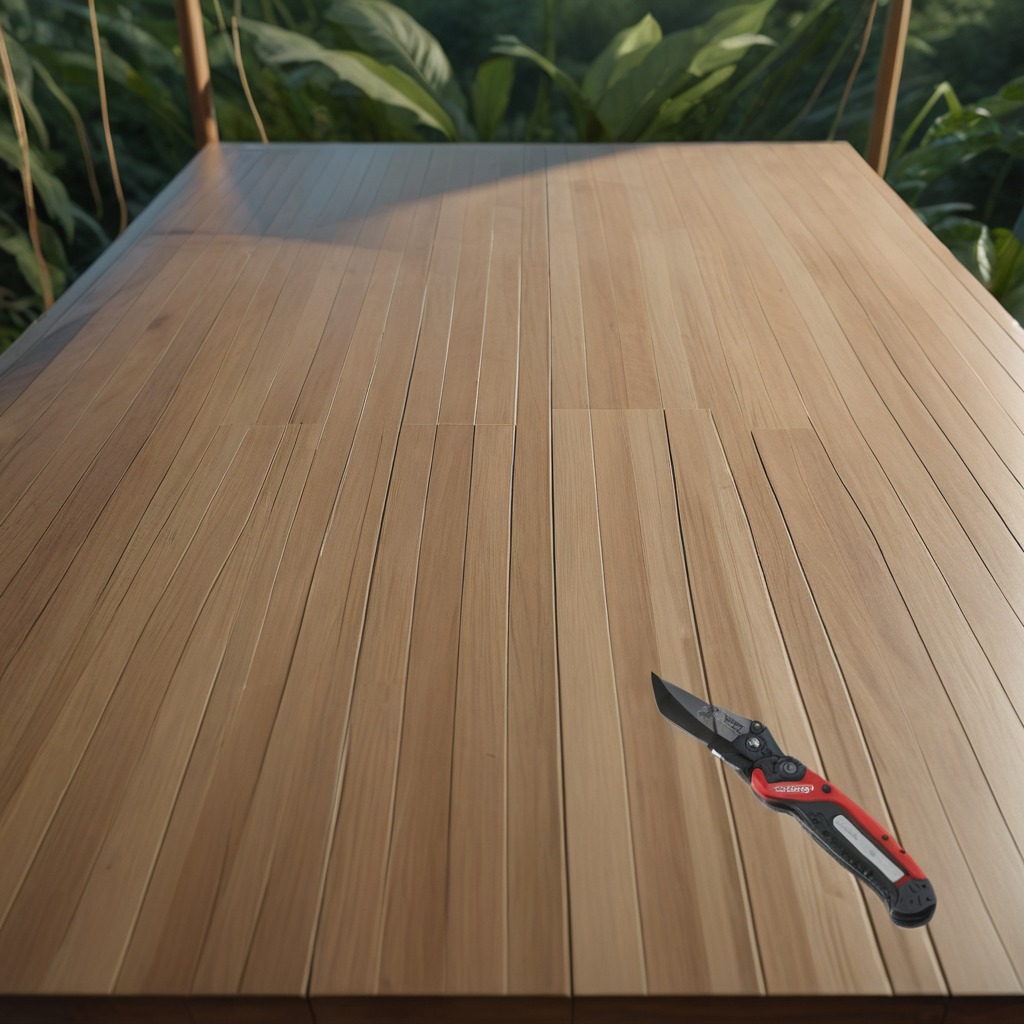
A utility knife lies on a wooden table inside a jungle field workshop tent.